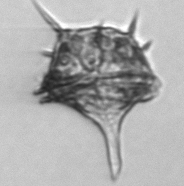
Label: Amylax